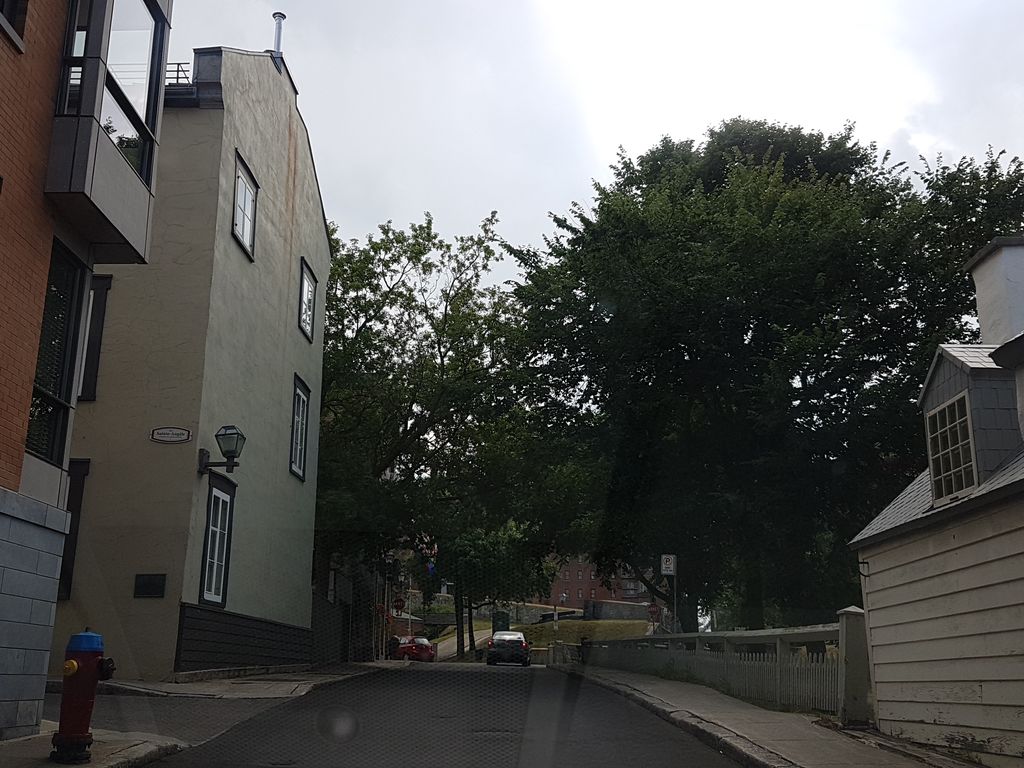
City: quebec_city